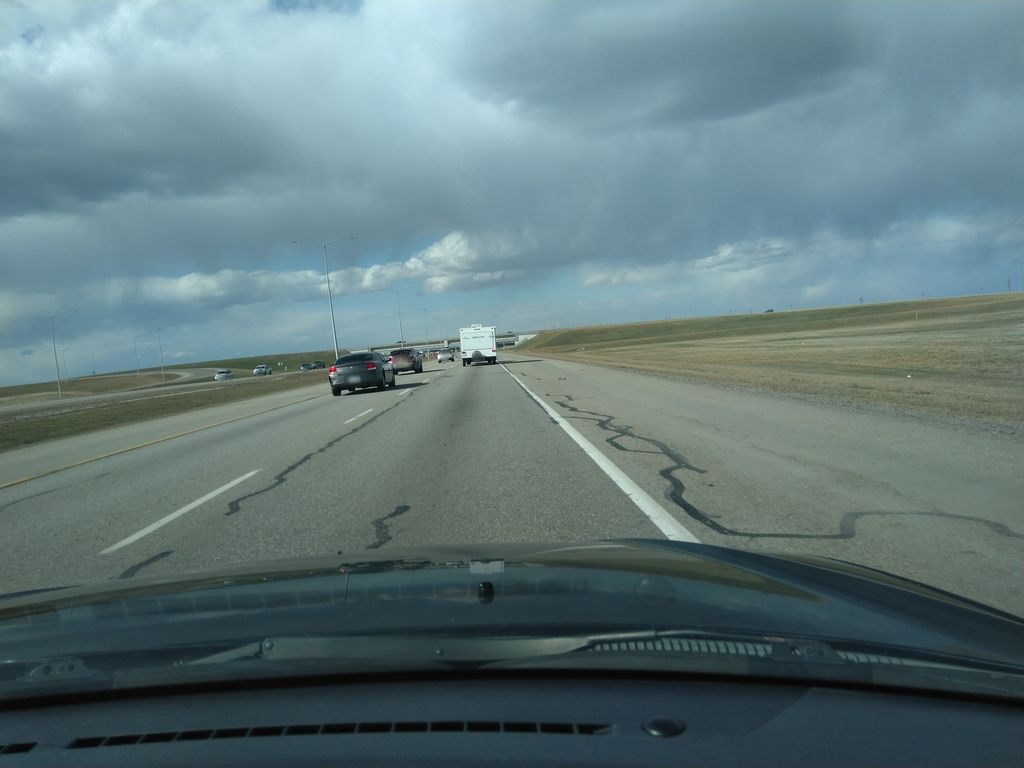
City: calgary